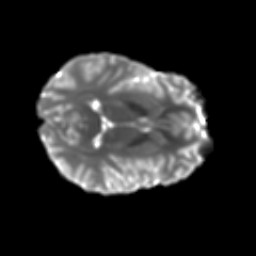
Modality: T2w
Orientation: axial
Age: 16
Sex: female
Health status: ill
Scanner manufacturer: ge
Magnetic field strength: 3 T
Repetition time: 6.752 s
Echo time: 0.079 s